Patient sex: M
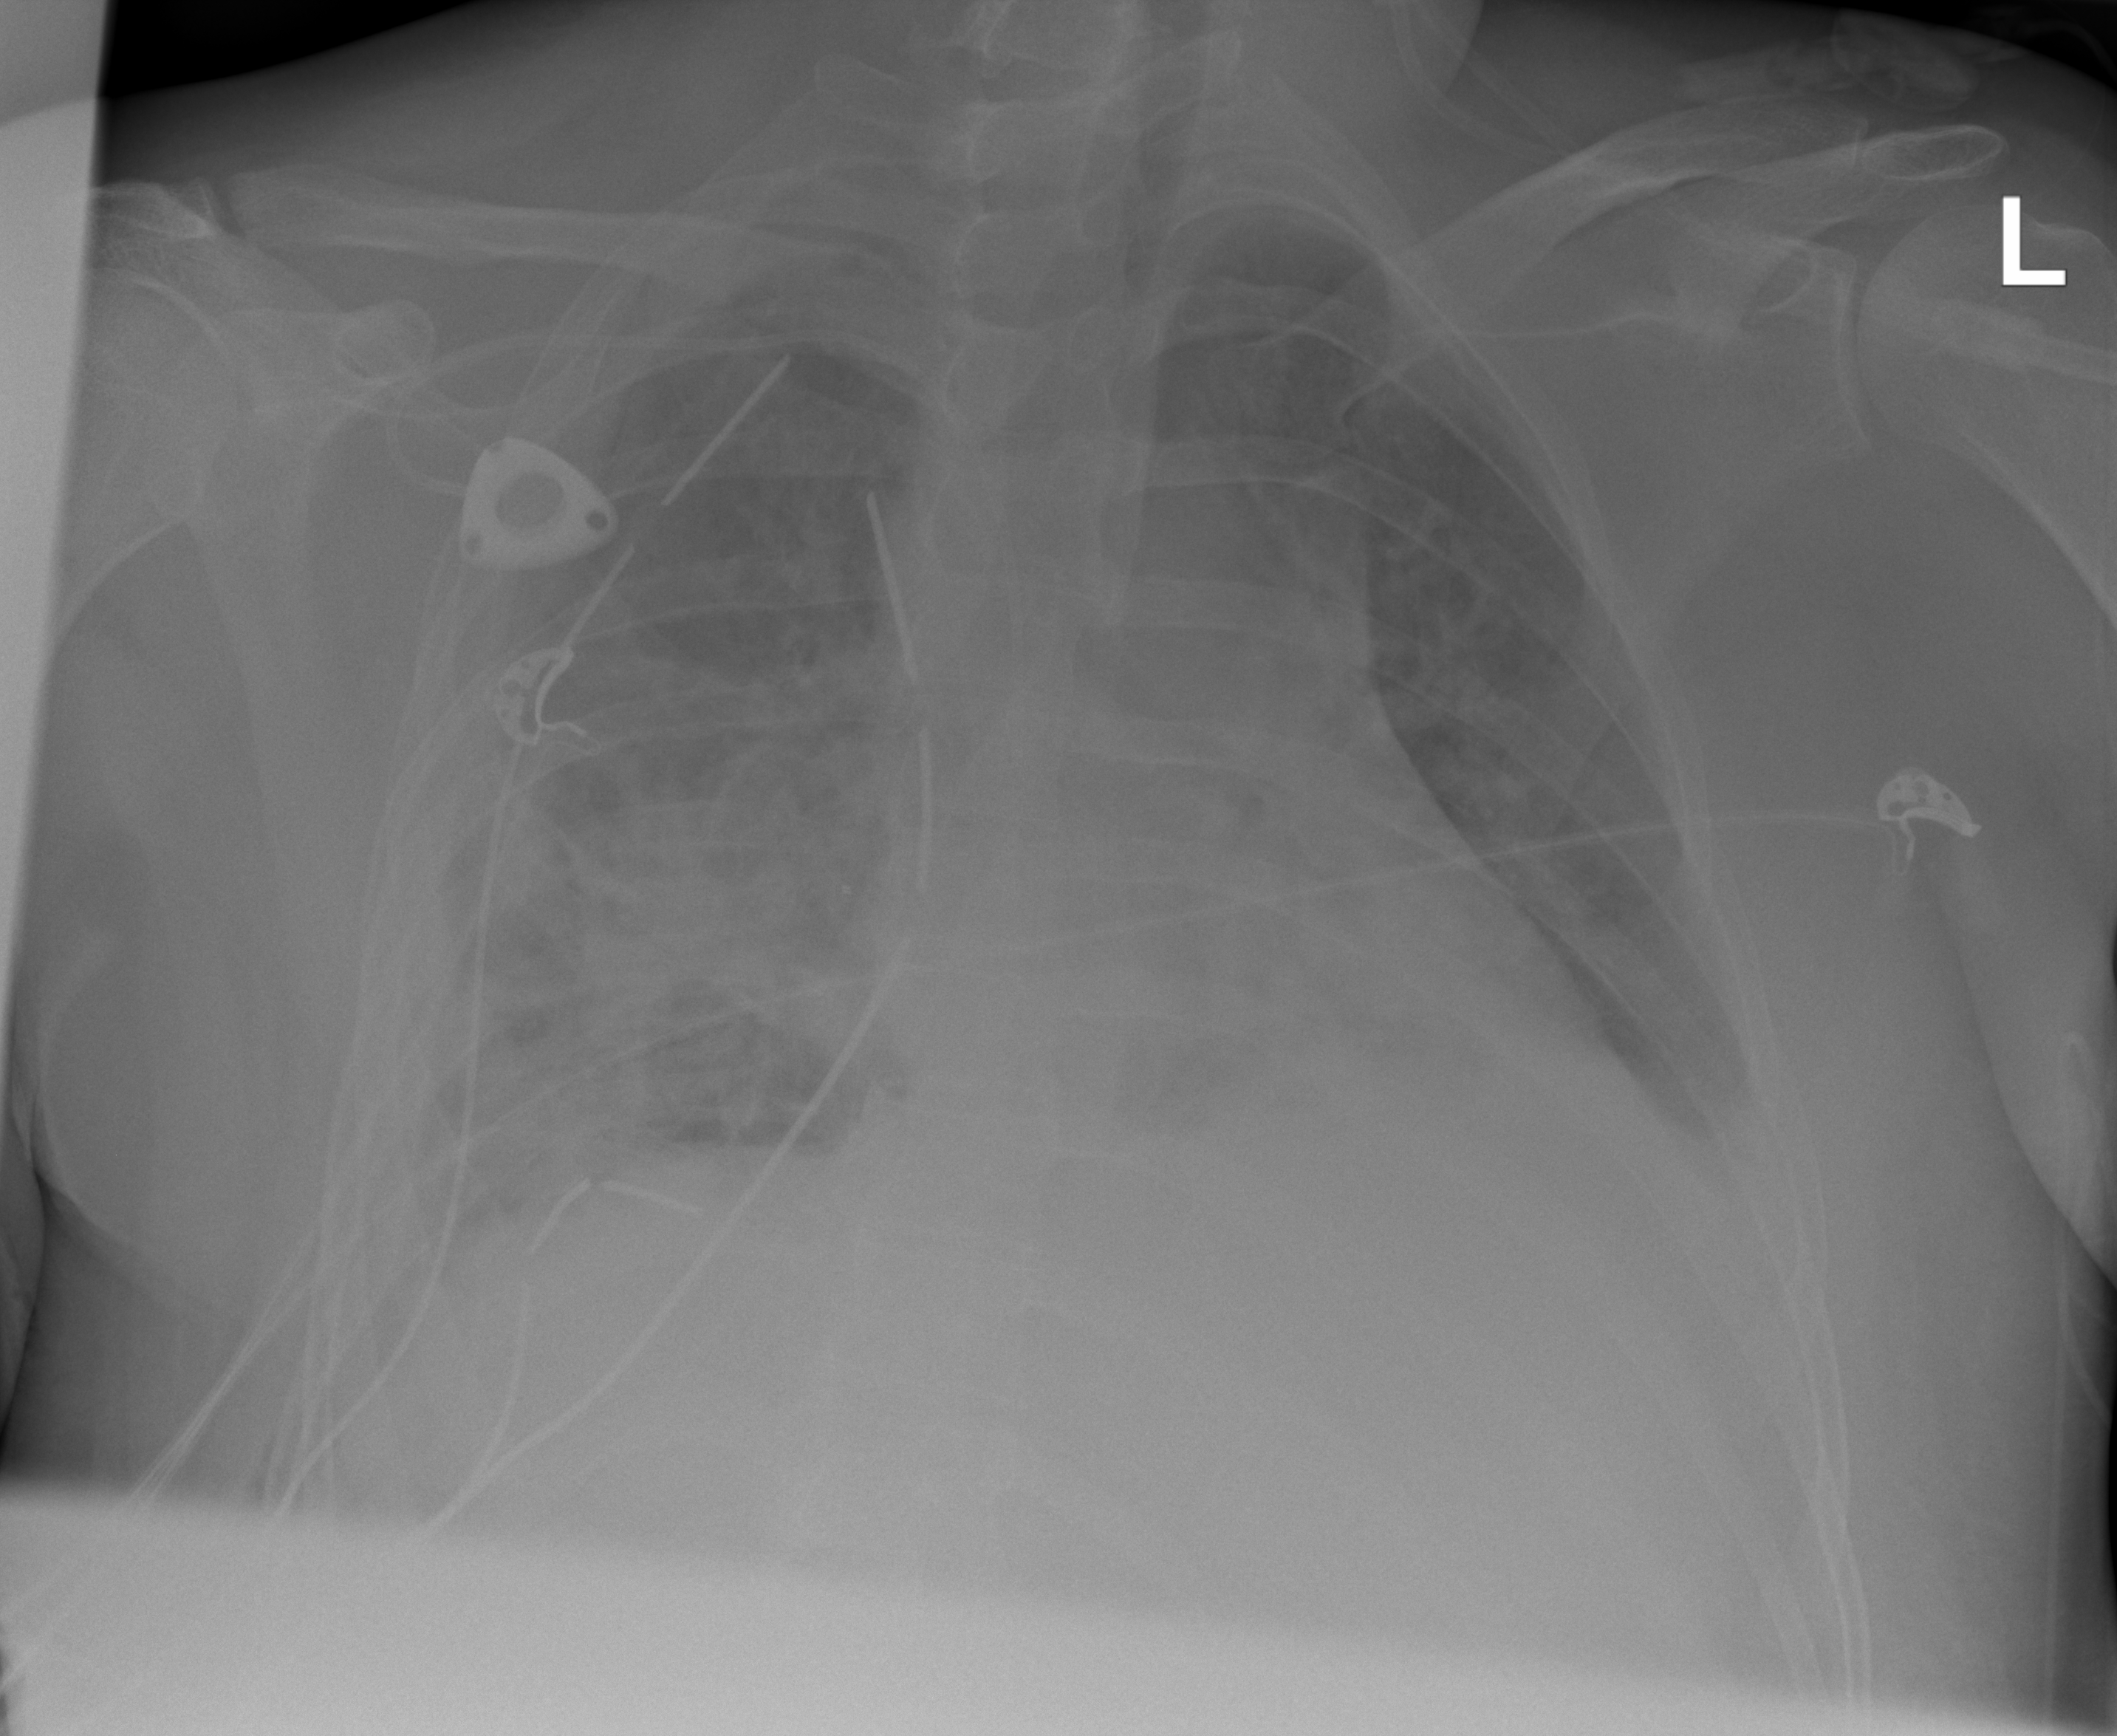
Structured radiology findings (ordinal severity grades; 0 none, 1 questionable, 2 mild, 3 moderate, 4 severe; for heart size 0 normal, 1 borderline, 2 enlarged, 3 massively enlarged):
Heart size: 0
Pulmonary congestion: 0
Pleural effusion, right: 2
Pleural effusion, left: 2
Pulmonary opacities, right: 3
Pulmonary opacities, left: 0
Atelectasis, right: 2
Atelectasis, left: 0